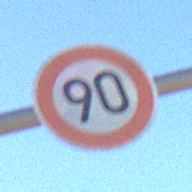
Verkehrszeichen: Geschwindigkeit90
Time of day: MorningAfternoon
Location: Outdoor (Suburban)
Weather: PartlyCloudy
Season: NotSpecified
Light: Natural